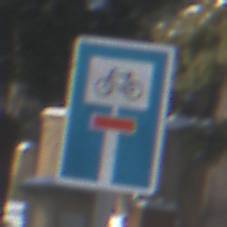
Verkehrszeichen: SackgasseRadverkehrDurchlaessig
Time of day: MorningAfternoon
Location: Outdoor (Special)
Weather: Clear
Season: Winter
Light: Natural